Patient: sex M, age 68
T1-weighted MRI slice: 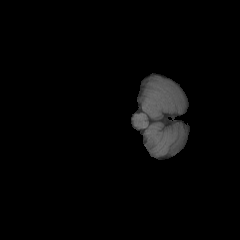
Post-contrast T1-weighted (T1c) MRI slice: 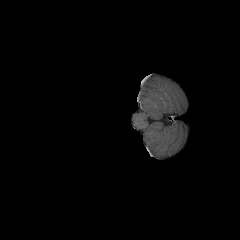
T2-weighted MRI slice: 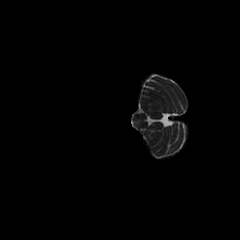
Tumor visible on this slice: no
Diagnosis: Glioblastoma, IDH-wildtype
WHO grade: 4